Question: Count the number of objects in the diagram.
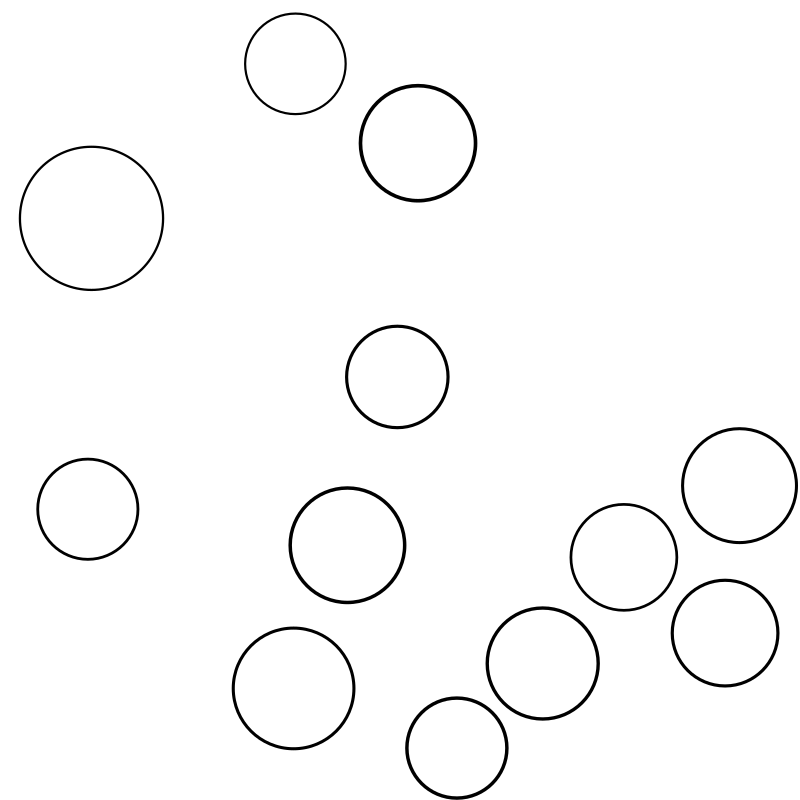
Answer: 12